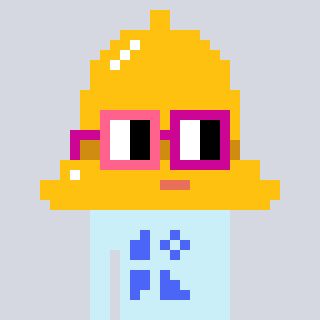
a pixel art character with square pink and red glasses, a bell-shaped head and a cold-colored body on a cool background